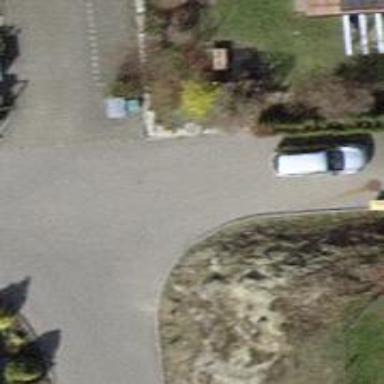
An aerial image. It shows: Set of steps on the road.